Interaction volume radius: 5 \u00c5
Interaction volume height: 15 \u00c5
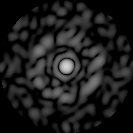
Disorder parameter: 0.833